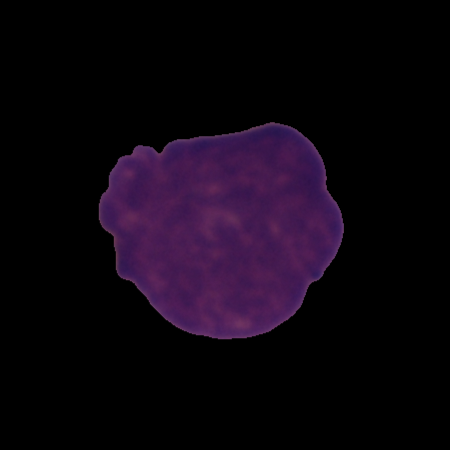
Label: cancer